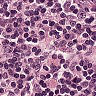
Metastatic tissue present: no